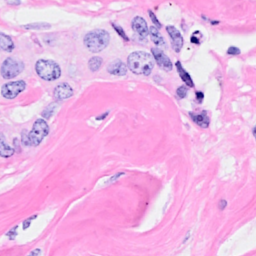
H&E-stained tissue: Breast